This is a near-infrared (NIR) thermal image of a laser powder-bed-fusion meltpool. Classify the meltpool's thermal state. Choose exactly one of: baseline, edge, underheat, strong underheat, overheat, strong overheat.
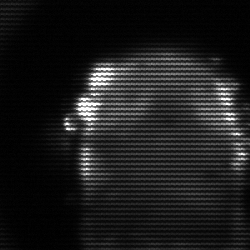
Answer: baseline